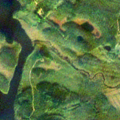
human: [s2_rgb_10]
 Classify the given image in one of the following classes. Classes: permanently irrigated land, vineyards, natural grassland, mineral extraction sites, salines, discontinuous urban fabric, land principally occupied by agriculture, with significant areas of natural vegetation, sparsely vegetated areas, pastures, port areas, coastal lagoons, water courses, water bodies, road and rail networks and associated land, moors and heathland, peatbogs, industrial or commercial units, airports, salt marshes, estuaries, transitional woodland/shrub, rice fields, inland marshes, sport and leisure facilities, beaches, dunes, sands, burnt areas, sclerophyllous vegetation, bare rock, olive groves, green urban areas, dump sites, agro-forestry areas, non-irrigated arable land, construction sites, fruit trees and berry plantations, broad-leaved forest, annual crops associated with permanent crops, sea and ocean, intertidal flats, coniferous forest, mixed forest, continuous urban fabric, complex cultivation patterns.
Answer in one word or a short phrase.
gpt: coniferous forest, transitional woodland/shrub, water bodies